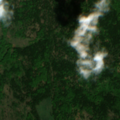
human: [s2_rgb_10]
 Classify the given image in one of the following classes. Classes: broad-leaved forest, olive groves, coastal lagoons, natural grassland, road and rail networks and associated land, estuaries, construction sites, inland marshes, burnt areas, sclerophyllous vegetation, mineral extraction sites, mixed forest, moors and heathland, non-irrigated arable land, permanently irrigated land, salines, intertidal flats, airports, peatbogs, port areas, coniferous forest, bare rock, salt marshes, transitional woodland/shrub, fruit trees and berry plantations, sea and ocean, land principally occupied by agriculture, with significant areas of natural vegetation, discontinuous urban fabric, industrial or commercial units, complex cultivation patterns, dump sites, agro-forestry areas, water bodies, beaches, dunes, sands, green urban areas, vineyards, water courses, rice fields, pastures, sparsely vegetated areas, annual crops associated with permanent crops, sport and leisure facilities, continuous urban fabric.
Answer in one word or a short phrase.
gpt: broad-leaved forest, natural grassland, transitional woodland/shrub